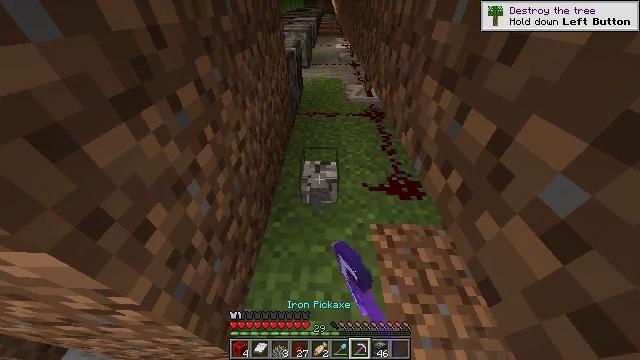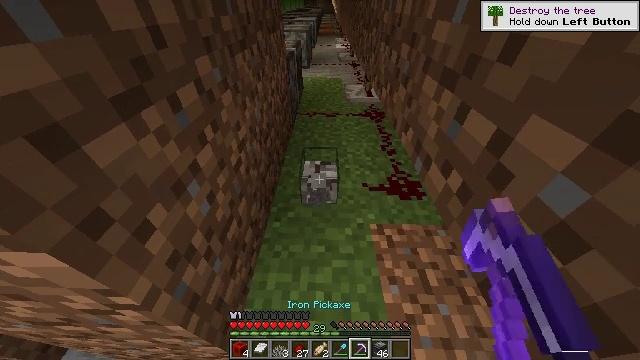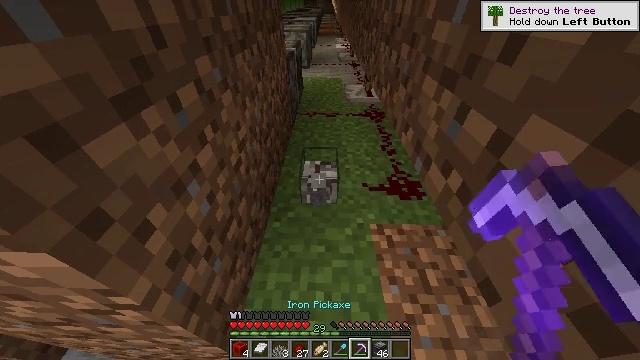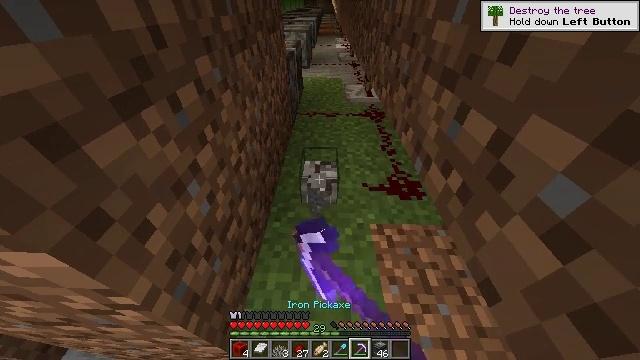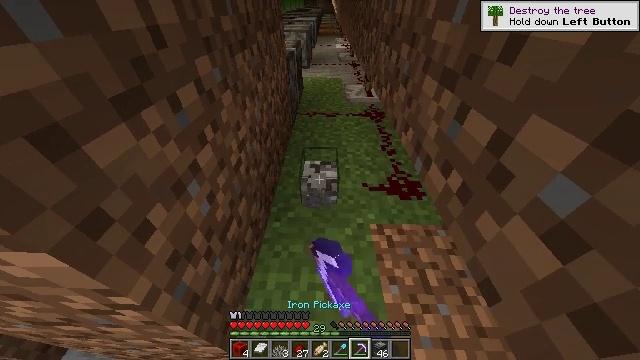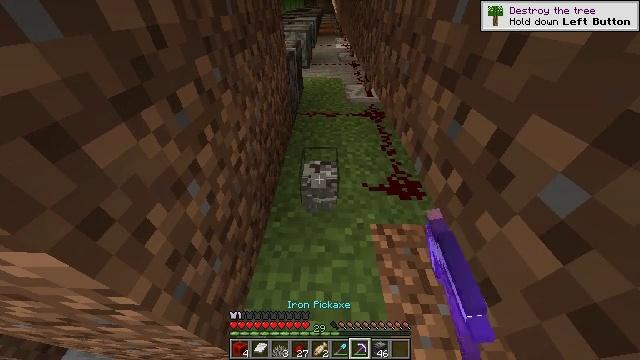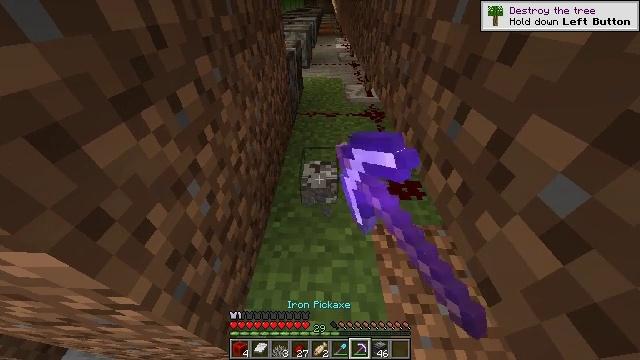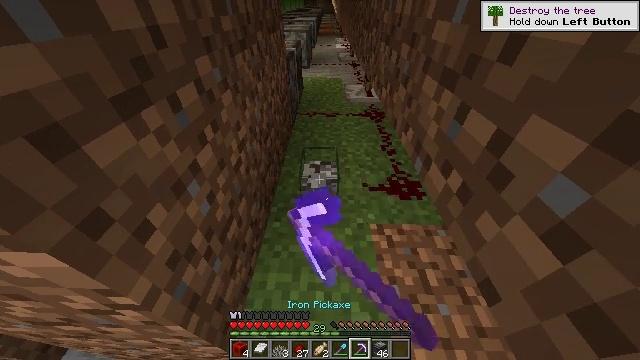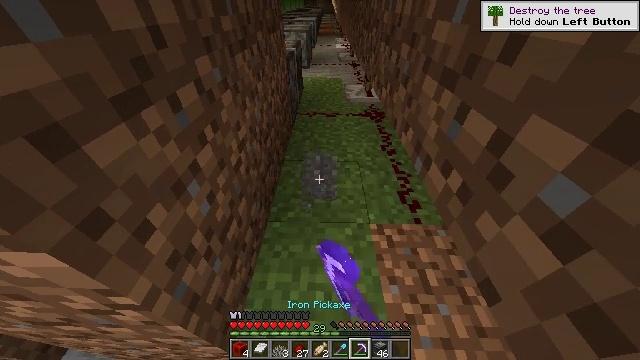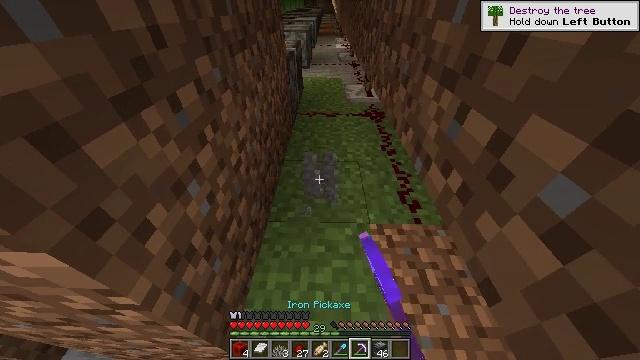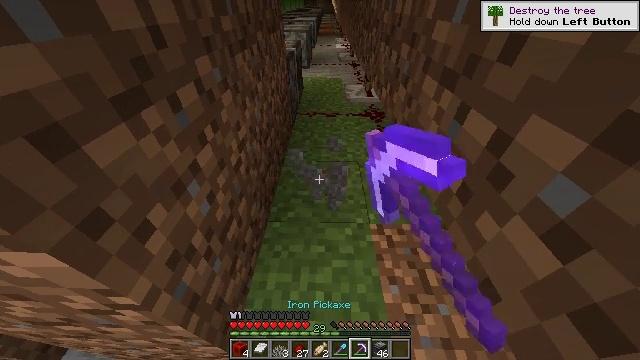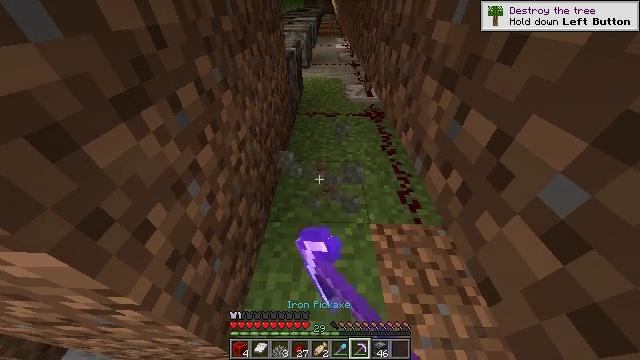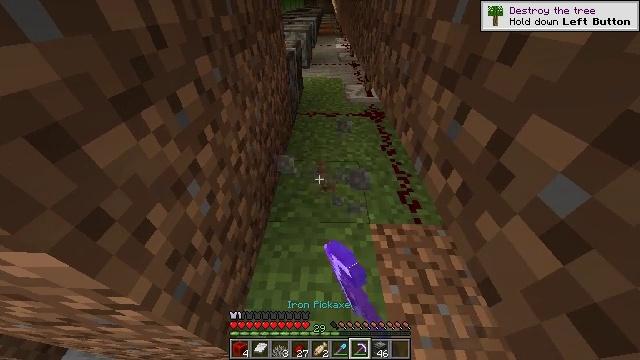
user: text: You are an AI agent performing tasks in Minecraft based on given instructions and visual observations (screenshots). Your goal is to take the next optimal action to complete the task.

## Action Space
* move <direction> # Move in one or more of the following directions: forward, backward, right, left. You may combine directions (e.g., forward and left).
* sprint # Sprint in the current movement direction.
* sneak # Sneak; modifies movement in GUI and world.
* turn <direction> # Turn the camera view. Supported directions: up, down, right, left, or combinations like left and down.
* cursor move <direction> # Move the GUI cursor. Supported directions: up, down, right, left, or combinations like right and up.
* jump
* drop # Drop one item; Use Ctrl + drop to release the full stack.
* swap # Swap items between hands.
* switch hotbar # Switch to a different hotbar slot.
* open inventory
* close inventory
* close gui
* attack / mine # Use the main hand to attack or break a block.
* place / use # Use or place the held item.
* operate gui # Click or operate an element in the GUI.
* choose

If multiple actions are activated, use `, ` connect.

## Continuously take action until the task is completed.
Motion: motion action
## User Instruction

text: Retrieve the lever from the wall.
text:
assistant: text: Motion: attack / mine
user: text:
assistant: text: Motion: attack / mine
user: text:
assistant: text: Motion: attack / mine
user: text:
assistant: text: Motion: attack / mine
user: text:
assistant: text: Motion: attack / mine
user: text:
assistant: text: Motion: attack / mine
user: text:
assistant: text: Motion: attack / mine
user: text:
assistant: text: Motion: attack / mine
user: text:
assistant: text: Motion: attack / mine
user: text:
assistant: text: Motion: attack / mine
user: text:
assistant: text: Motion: attack / mine
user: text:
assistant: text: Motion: attack / mine
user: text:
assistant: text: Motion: attack / mine